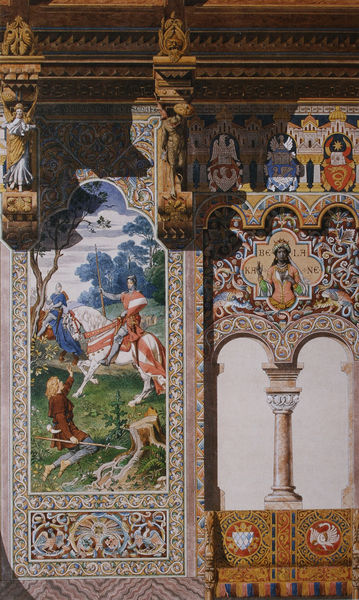
Titel: Aufriss eines Wandfelds der Galeriewand des Sängersaals mit der Darstellung "Parzifal hört auf der Jagd zuerst von der Ritterschaft", Schloss Neuschwanstein
Künstler: Julius Hofmann
Schlagwörter: adler, baum, blau, blätter, gemälde, himmel, laub, mann, schatten, wolken, aquarell, bäume, gelb, grün, landschaft, ocker, stadt, ausschnitt, braun, bunt, fenster, holz, licht, männer, orange, skizze, szene, säule, säulen, weiss, zeichnung, gras, rot, schloss, wiese, beige, muster, ornament, wand, architektur, band, rahmen, bild, horn, feld, gewand, gold, decke, innen, oper, rosa, wald, pferd, reiter, skulptur, reiten, relief, farbig, schrift, bilder, schlagschatten, bogen, mauer, farbe, bank, figuren, rundbogen, könig, lanze, detail, ornamente, wandgemälde, wandmalerei, balken, foto, fotografie, photographie, bögen, wei, arkade, burg, bayern, orient, wanddekor, wagner, knien, helm, tanne, kacheln, mosaik, entwurf, mythologie, ritter, fürst, rüstung, schimmel, kapitell, schnitzerei, photo, ornamental, wandschmuck, fries, wappen, sims, gesims, skulpturen, christus, kniend, mittelalter, rundbögen, stadtmauer, heiliger, lanzen, grüne, konsolen, löwe, konsole, heilige, speer, fresko, bemalung, ornamentik, wandbild, joch, verzierungen, baumstumpf, schnitzwerk, graf, knecht, gebälk, romanisch, biforium, rundbogenfries, ausstattung, aqurell, ludwig ii, neuschwanstein, maurisch, martin, konsolfiguren, freso, heiliger martin, sankt martin, söulen, wandzeichnung, neuromenisch, wandmalrerei, wnd dekoration, araesken, sängersaal, bamstumpf